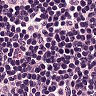
Metastatic tissue present: no